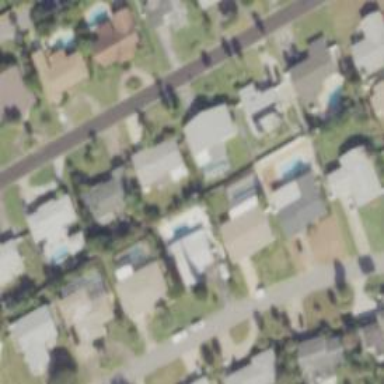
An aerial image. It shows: Swimming pool located in leisure land.